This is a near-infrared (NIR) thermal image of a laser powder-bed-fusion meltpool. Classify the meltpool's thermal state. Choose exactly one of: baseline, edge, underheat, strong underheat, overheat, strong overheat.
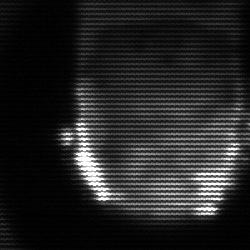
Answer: baseline